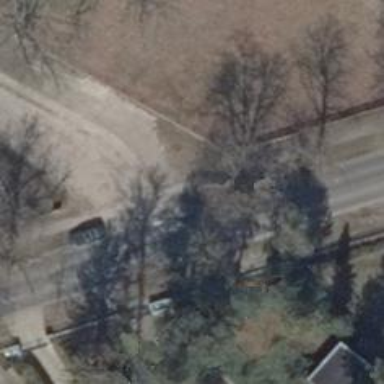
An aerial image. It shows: Residential concrete road with no sidewalk.